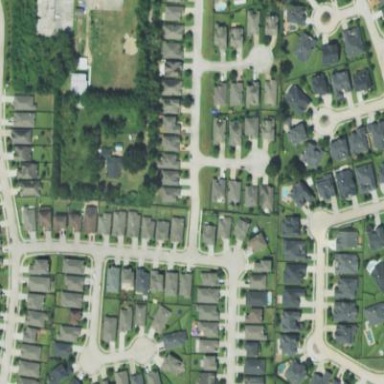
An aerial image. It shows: Residential area composed of single-family homes.